【题型】填空题　【知识点】解析几何　【难度】medium
已知正方形 $ABCD$ 的边长为 2，中心为 $O$，四个半圆的圆心均为正方形 $ABCD$ 各边的中点（如图），若 $P$ 在 $\overset{\frown}{BC}$ 上，且 $\overrightarrow{AP} = \lambda \overrightarrow{AB} + \mu \overrightarrow{AD}$，则 $\lambda + \mu$ 的最大值为 \underline{\hspace{3cm}}.

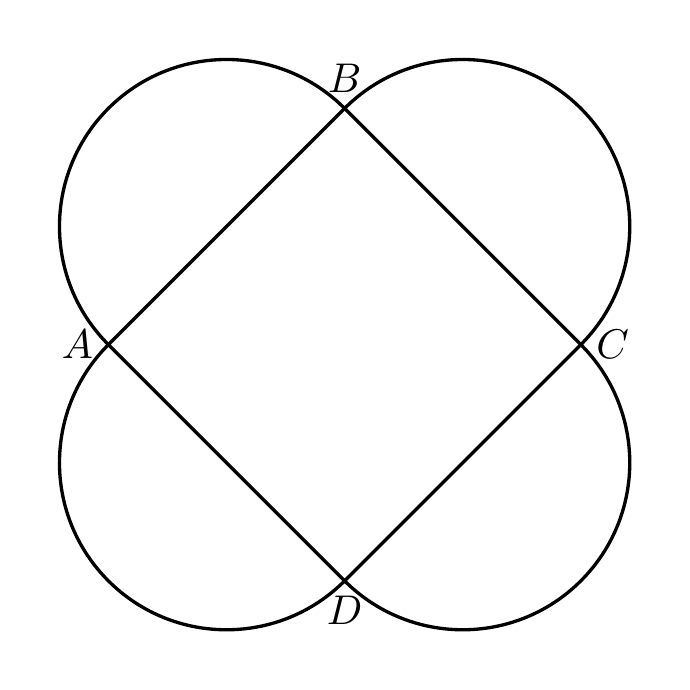
【解答】
\noindent
【分析】以线段 $BC$ 所在直线为 $x$ 轴，线段 $BC$ 的垂直平分线为 $y$ 轴建立平面直角坐标系，设 $P(\cos\theta,\sin\theta)$，$\theta \in [\pi, 2\pi]$，利用向量的坐标运算，结合三角函数的恒等变形与性质求解即可．

\vspace{1em}

\noindent
【解答】解：如图，以线段 $BC$ 所在直线为 $x$ 轴，线段 $BC$ 的垂直平分线为 $y$ 轴建立平面直角坐标系，

\noindent
设 $P(\cos\theta,\sin\theta)$，$\theta \in [\pi, 2\pi]$，

\noindent
由题意：$A(-1,2)$，$B(-1,0)$，$C(1,0)$，$D(1,2)$，

\noindent
则 $\overrightarrow{AP} = (\cos\theta + 1, \sin\theta - 2)$，$\overrightarrow{AD} = (2,0)$，$\overrightarrow{AB} = (0,-2)$，

\noindent
由 $\overrightarrow{AP} = \lambda \overrightarrow{AD} + \mu \overrightarrow{AE}$，可得 $(\cos\theta + 1, \sin\theta - 2) = \lambda(0, -2) + \mu(2, 0)$，

\noindent
即
$$
\begin{cases}
\cos\theta + 1 = 2\mu \\
\sin\theta - 2 = -2\lambda
\end{cases}
$$
解得
$$
\begin{cases}
\mu = \dfrac{\cos\theta + 1}{2} \\
\lambda = \dfrac{2 - \sin\theta}{2}
\end{cases}
$$

\noindent
所以 $\lambda + \mu = \dfrac{2 - \sin\theta}{2} + \dfrac{\cos\theta + 1}{2} = \dfrac{1}{2}(\cos\theta - \sin\theta + 3) = \dfrac{1}{2}\left[\sqrt{2}\cos\left(\theta + \dfrac{\pi}{4}\right) + 3\right]$，

\noindent
因为 $\theta \in [\pi, 2\pi]$，则 $\theta + \dfrac{\pi}{4} \in \left[\dfrac{5\pi}{4}, \dfrac{9\pi}{4}\right]$，

\noindent
所以当 $\theta + \dfrac{\pi}{4} = 2\pi$ 时，$\cos\left(\theta + \dfrac{\pi}{4}\right)$ 取得最大值 1，

\noindent
则 $\lambda + \mu$ 的最大值为 $\dfrac{3 + \sqrt{2}}{2}$．

\noindent
故答案为：$\dfrac{3 + \sqrt{2}}{2}$．

\noindent
【点评】本题考查平面向量的坐标运算及三角恒等变换，属中档题．

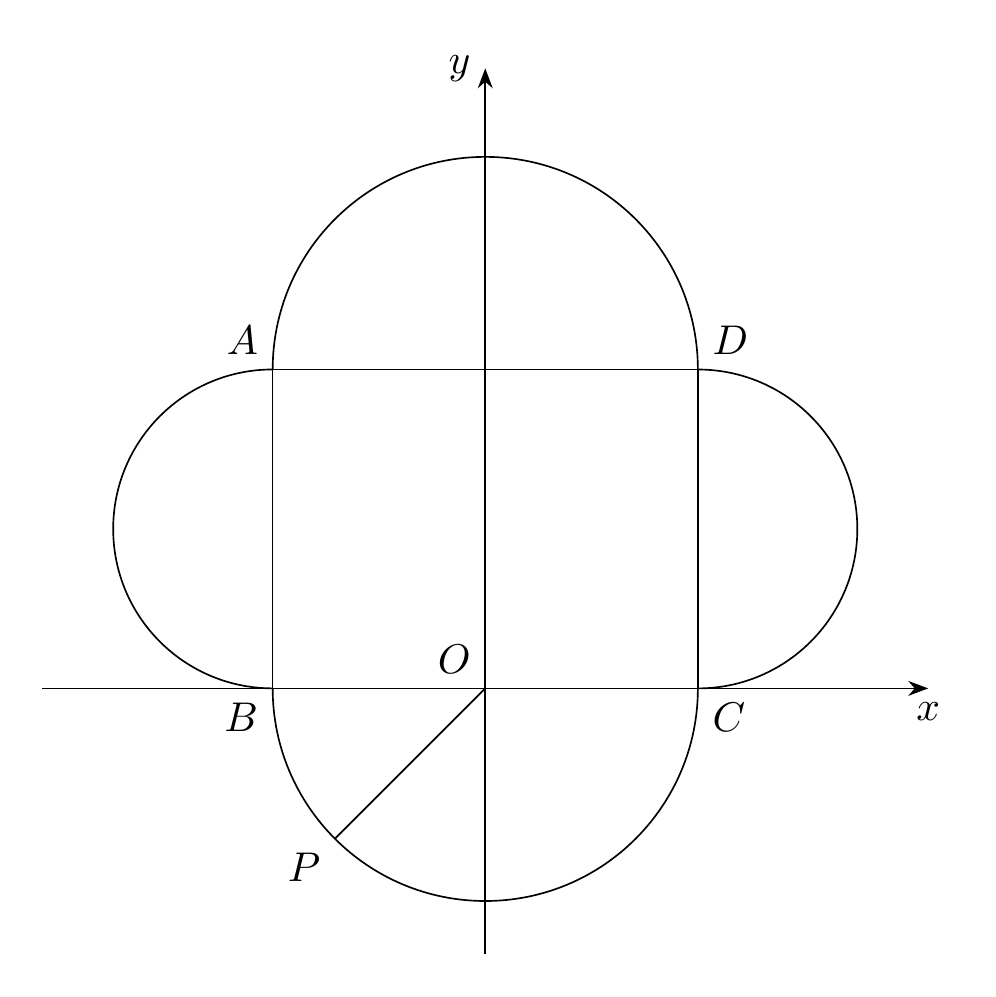